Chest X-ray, PA view. Patient: 57 years old, sex M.
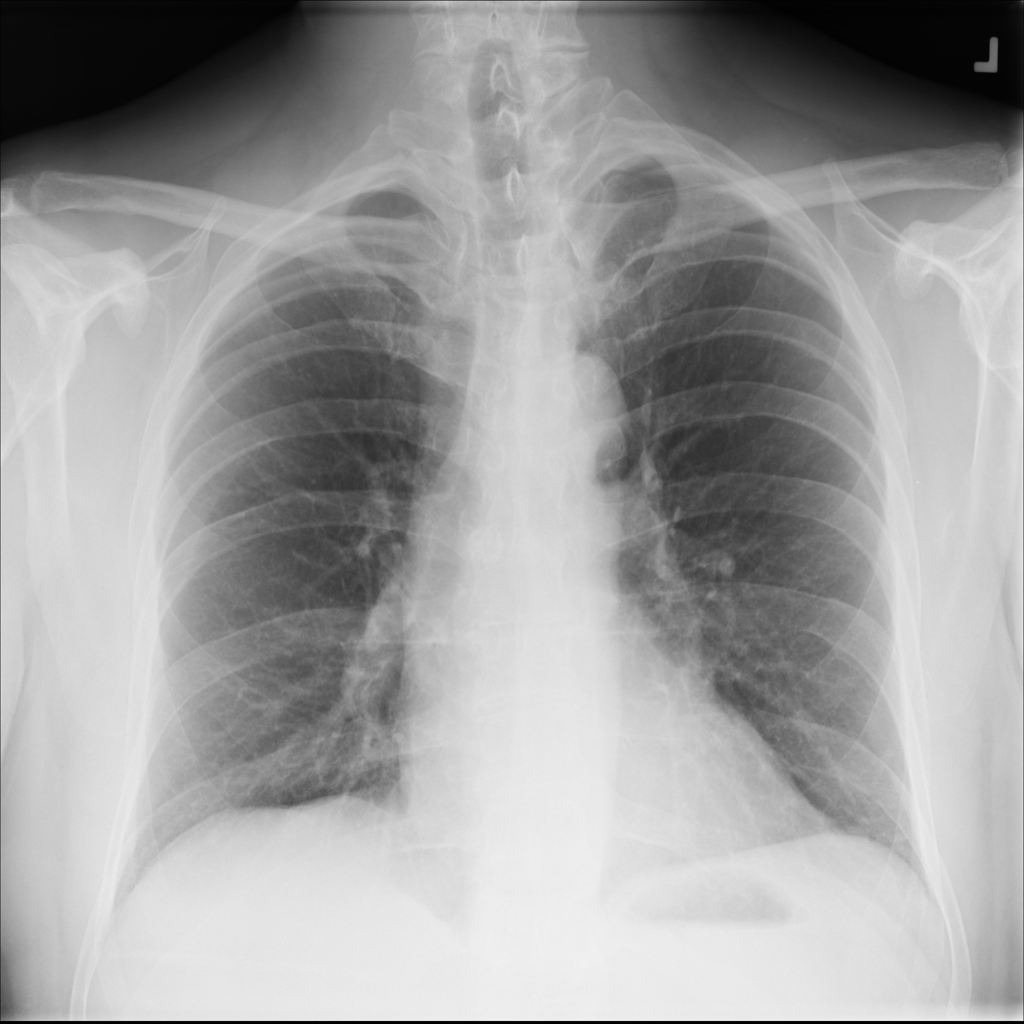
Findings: No Finding